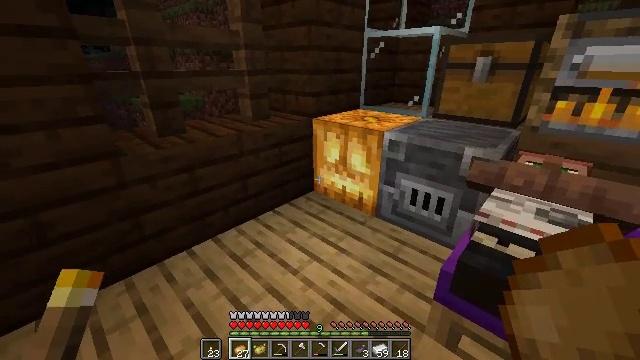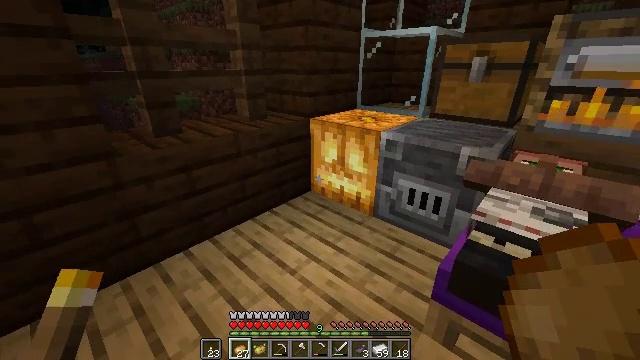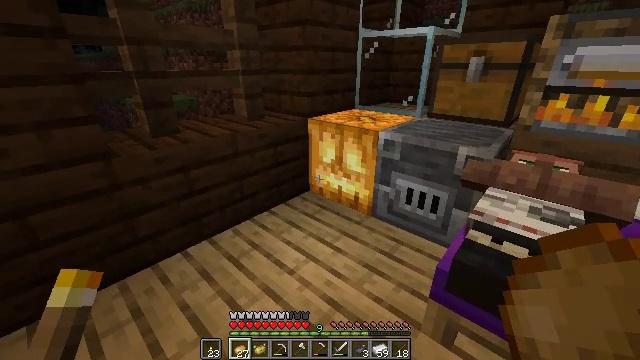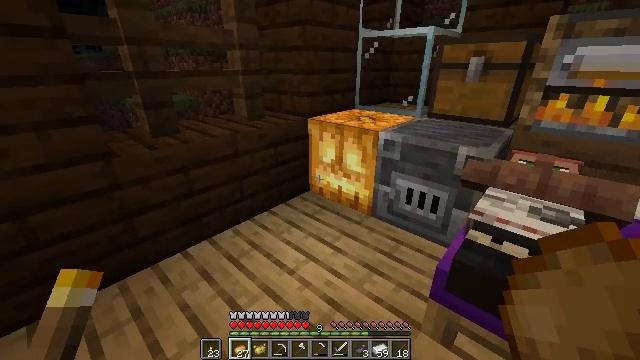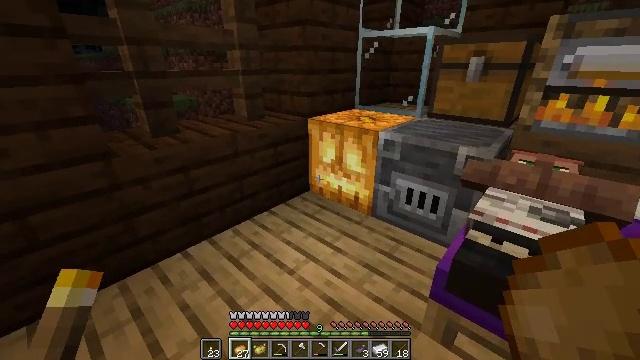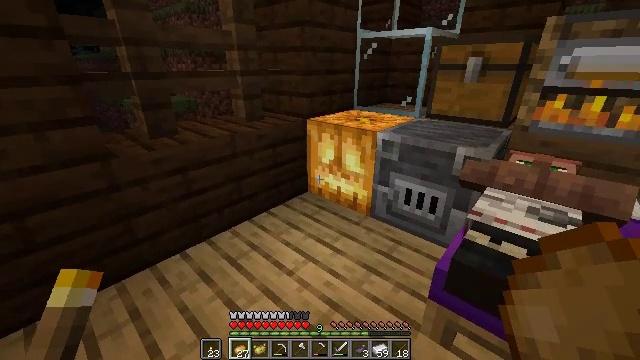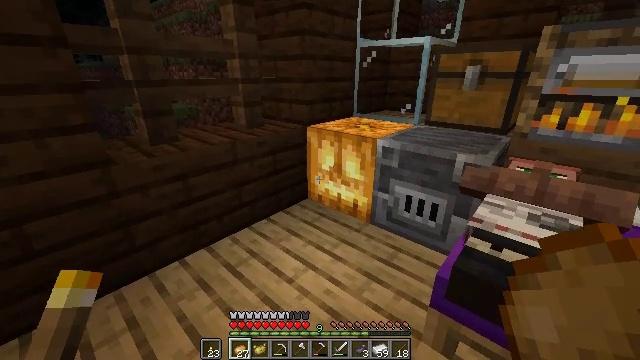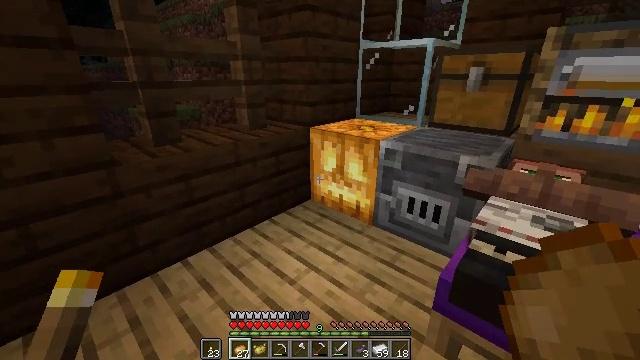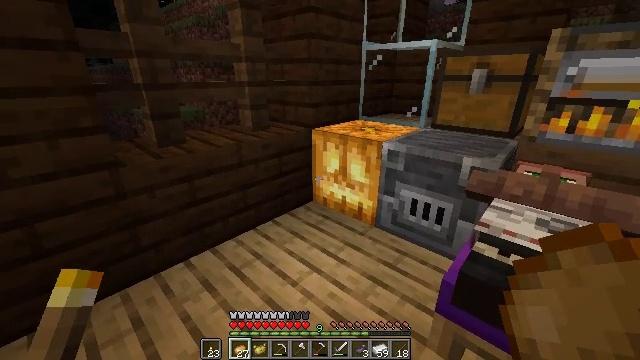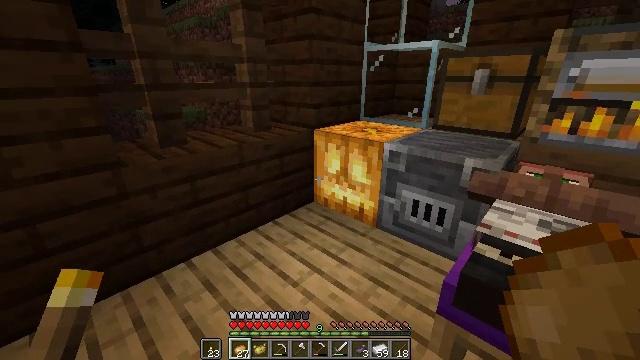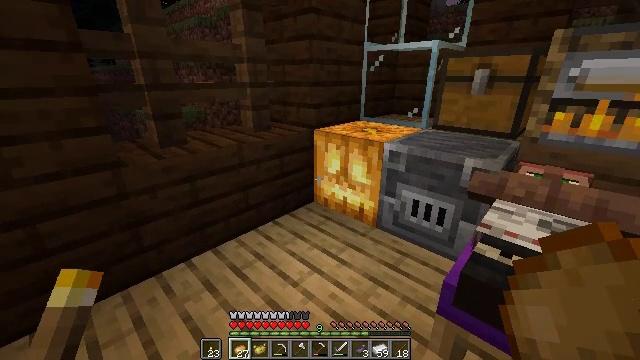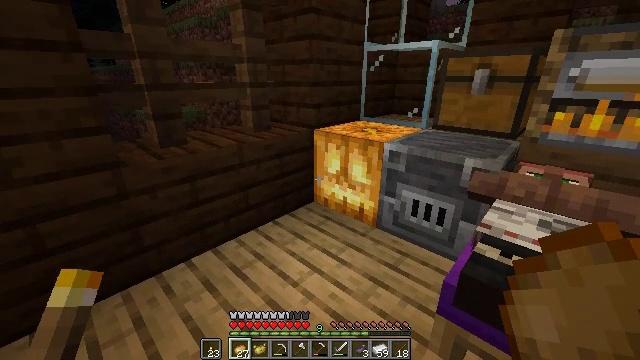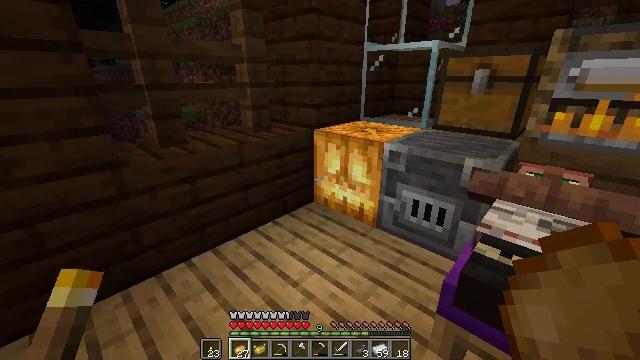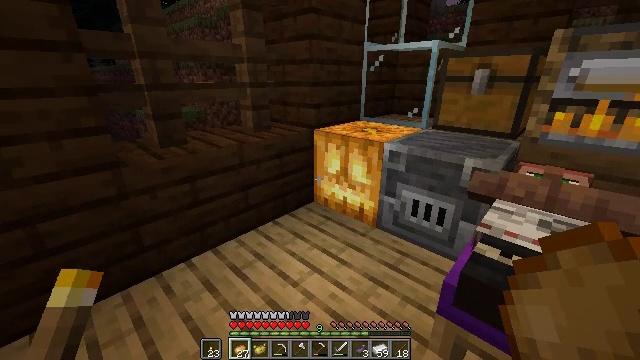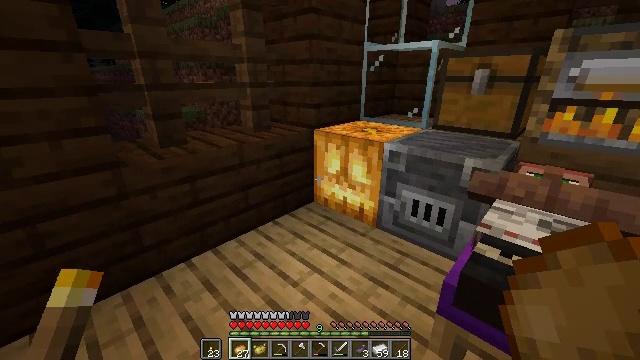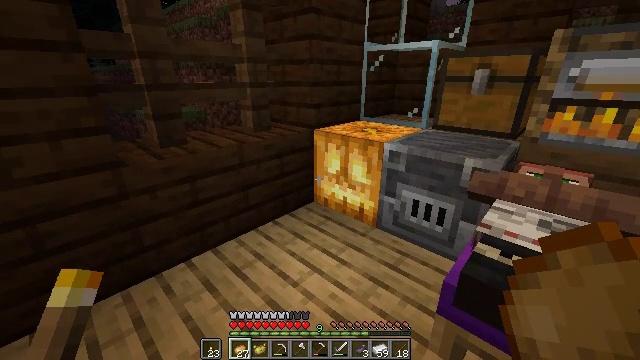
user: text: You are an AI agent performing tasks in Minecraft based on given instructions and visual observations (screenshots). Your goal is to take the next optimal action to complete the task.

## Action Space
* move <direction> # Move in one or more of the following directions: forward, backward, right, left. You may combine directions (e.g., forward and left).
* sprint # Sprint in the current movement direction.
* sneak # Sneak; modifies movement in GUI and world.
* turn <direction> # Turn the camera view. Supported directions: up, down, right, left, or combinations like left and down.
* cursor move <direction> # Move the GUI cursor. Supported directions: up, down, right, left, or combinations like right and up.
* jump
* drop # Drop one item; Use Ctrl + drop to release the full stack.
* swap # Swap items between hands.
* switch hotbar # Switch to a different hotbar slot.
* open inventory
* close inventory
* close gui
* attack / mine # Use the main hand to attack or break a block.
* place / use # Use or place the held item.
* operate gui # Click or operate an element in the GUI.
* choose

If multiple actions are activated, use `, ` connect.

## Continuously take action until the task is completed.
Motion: motion action
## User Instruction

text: Craft a baked potato using a furnace.
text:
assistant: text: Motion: no_op
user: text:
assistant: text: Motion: no_op
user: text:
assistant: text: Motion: no_op
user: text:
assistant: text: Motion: no_op
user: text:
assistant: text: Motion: no_op
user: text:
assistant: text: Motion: turn up
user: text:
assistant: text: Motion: no_op
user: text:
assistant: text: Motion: no_op
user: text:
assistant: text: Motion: no_op
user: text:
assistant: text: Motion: no_op
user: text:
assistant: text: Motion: no_op
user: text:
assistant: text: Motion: no_op
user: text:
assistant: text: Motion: no_op
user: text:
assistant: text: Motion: no_op
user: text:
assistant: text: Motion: no_op
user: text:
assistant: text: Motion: no_op
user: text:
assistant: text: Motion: no_op
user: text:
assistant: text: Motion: no_op
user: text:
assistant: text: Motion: no_op
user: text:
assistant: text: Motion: no_op
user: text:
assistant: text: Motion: no_op
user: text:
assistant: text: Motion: no_op
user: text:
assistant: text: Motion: no_op
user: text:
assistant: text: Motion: no_op
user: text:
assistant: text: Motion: no_op
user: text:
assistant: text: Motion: no_op
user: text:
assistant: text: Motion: no_op
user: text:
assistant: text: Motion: no_op
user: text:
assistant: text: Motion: no_op
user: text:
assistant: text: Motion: no_op